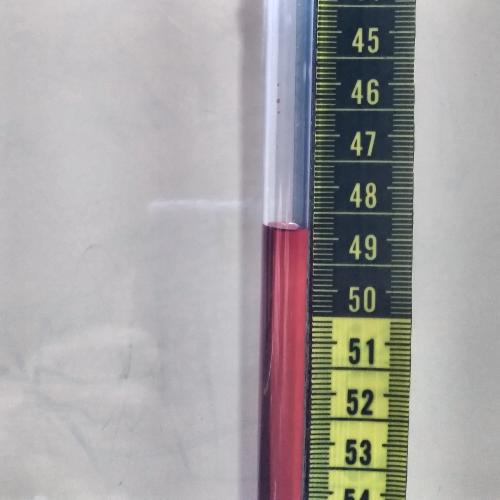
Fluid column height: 48.8 cm